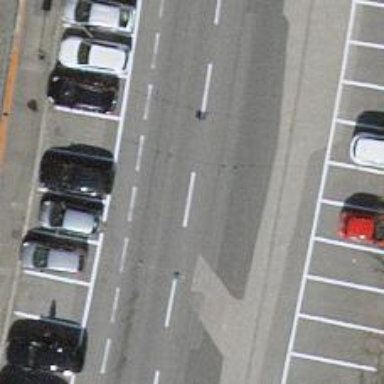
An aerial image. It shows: Secondary road with asphalt surface. Both sides of the road have sidewalks. There are trolley wires installed along the road.